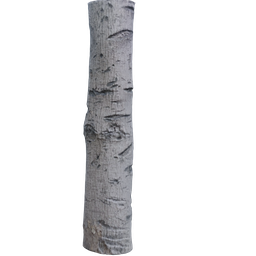
Label: nature